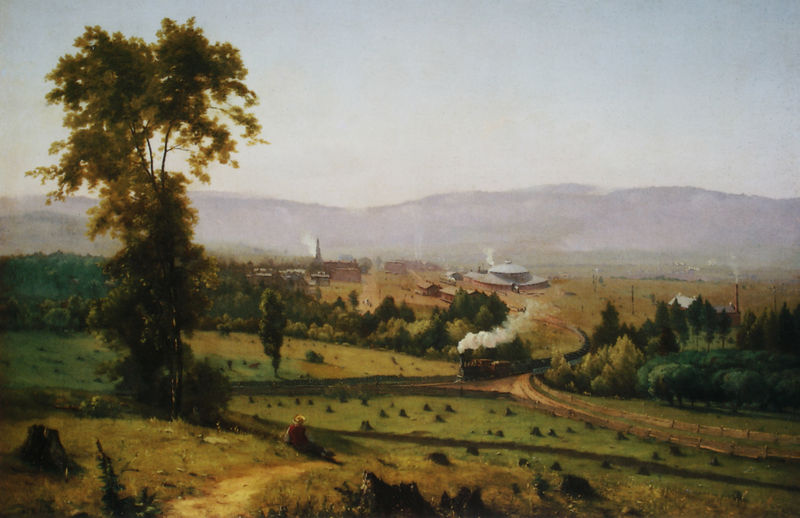
Titel: The Lackawanna Valley
Künstler: George Inness
Standort: Washington, D.C.
Institution: The National Gallery of Art
Schlagwörter: baum, blau, gemälde, himmel, laub, mann, schatten, weiß, bäume, gelb, grün, kirchturm, landschaft, ocker, sitzen, stadt, braun, frau, grau, hintergrund, hut, licht, straße, vordergrund, ausblick, blick, gebäude, gras, haus, rot, weg, wiese, architektur, mensch, schauen, öl, baumstamm, ebene, feld, felder, ferne, horizont, häuser, hügel, natur, weite, hütte, kirche, pfad, qualm, rauch, sonne, wiesen, land, gold, realismus, england, rosa, tal, wald, kamin, kamine, pferd, rund, schornstein, turm, ruhe, liegen, ansicht, ernte, feldweg, berge, gebirge, hang, zug, dorf, dächer, schornsteine, dunst, nebel, violett, vegetation, rast, amerika, fabrik, schlot, industrie, romantik, dampf, strohhut, warten, betrachter, halle, kirchen, schlote, wälder, bahnhof, lanschaft, abholzung, holzfäller, rodung, reise, wanderer, industrialisierung, bahn, eisenbahn, lok, lokomotive, dampflok, gleise, schienen, wegrand, rauchwolke, usa, westen, zuschauen, koch, baumstumpf, bauten, kessel, fahrt, mittelgrund, benjamin west, baumstümpfe, silo, parzellen, waggon, dampflock, rün, claude lorrain, verbläuung, landschaftsgemälde, gegend, amerikanisch, rausch, abgeholzt, schinen, eisenbahngesellschaft, valley, 18. jahrhundert, 20. jahrhundert, 19.jahrhundert, lokschuppen, landschaftsportrait, zugstrecke